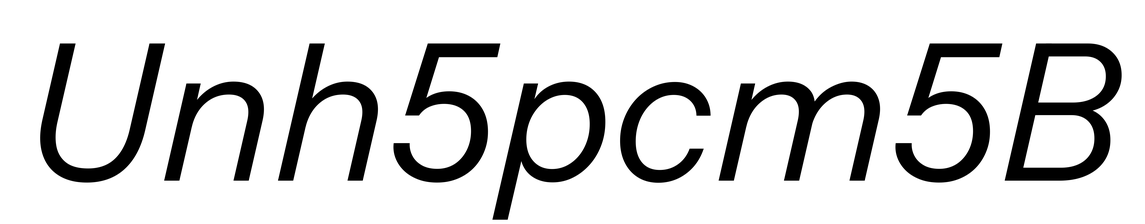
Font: InstrumentSans-Italic_Italic